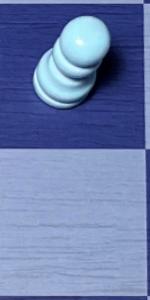
Label: Empty